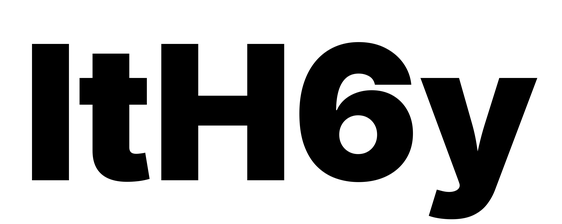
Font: Inter_Black